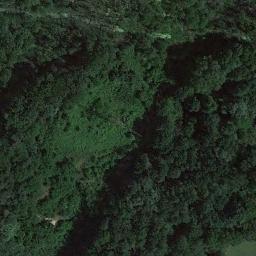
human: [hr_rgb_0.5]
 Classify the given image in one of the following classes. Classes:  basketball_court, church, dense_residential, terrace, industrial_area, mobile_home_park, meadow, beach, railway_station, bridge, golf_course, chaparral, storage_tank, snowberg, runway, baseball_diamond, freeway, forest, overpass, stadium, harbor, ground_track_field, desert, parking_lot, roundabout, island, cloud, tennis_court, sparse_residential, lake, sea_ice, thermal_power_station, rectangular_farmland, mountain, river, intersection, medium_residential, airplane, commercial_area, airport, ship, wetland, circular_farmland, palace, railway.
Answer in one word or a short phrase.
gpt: forest